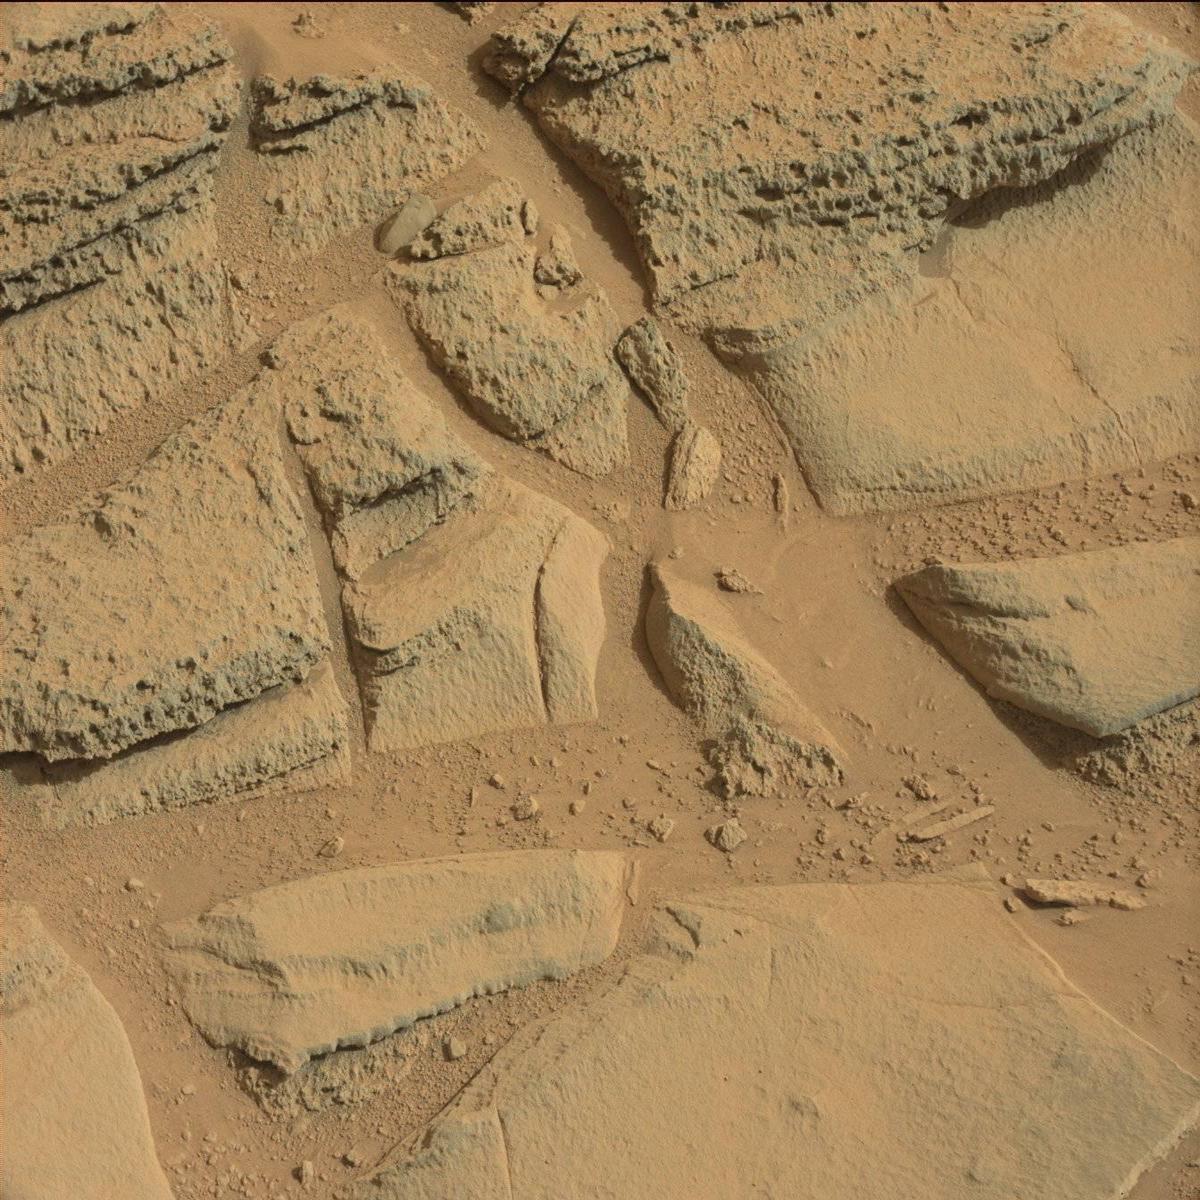
Terrain classes present: Bedrock, Rock, Sand / Soil